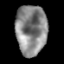
Tissue: lung
Cell type: T cells
Senescence score: 0.1702
Nuclear area (px): 1527
Mean DAPI intensity: 135.35